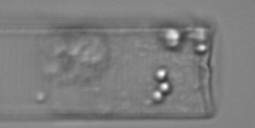
Label: Guinardia_flaccida